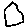
Label: hexagon